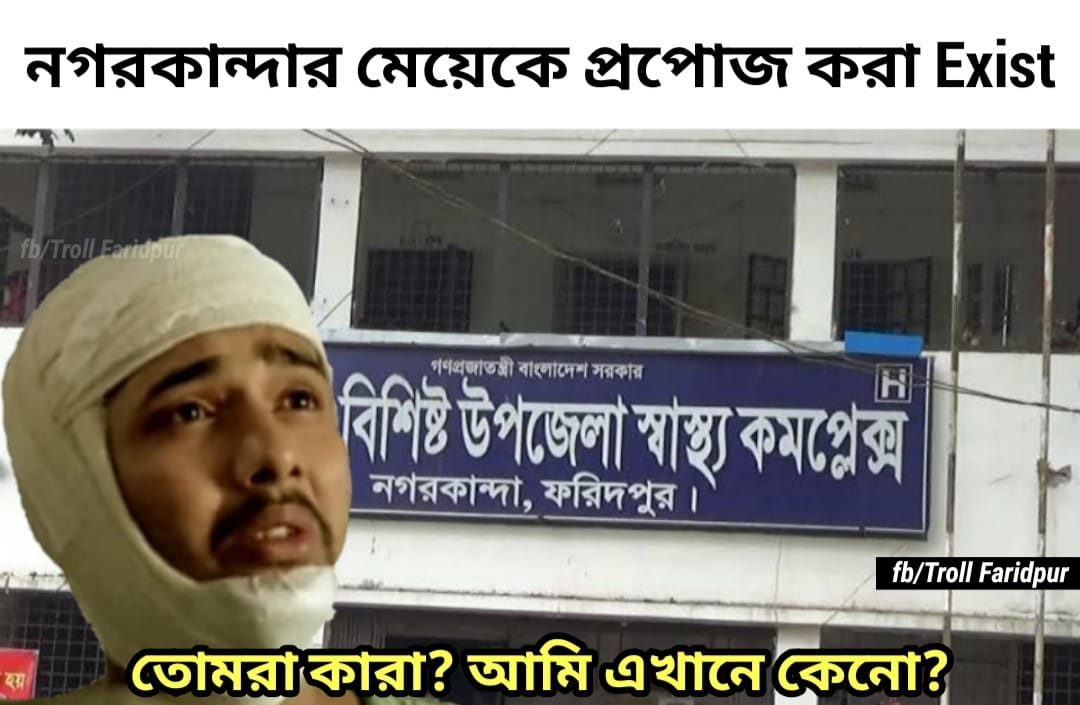
Caption: নগরকান্দা মেয়েকে প্রপোজ করা  Exist      বিশিষ্ট উপজেলা স্বাস্থ্য কপপ্লেক্স   নগরকান্দা , ফরিদপুর      তোমরা কারা ?   আমি এখানে কেনো ?
Label: non-hate